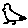
Label: bird